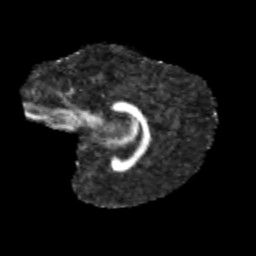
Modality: FA
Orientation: sagittal
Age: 10
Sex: female
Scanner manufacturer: siemens
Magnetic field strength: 3 T
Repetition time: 3.8 s
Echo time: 0.07 s